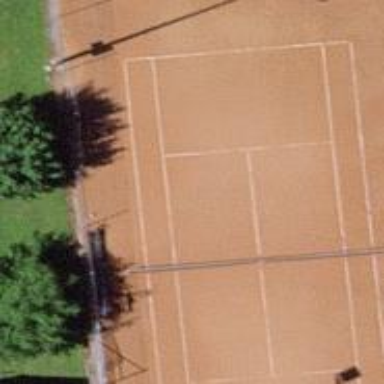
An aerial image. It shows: Tennis court on the leisure land pitch.